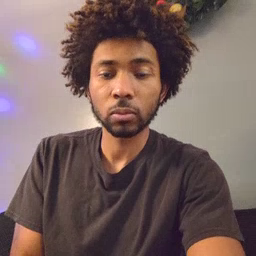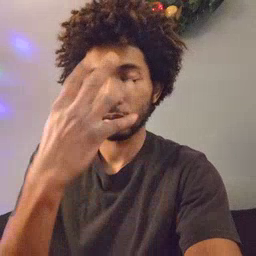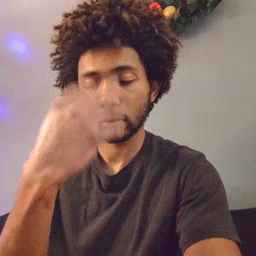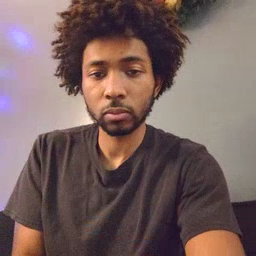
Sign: sleepy